Question: I have a view with dynamic table.
When loading the page there can be existing rows. Also user can add new rows and can save the same. In the table there are two columns net_amt and quantity.
at the bottom of the table I need to show the total of these column is it possible. Please share some idea regarding the same.
'''
<table id="Newservice" style="display:none">
<tr>
<td><input class="" style="width:40px" type="text" name="provider_service_dtls[#].net_amt" value /></td>
<td>
<input class="" style="width:25px" type="text" name="provider_service_dtls[#].quantity" value />
<input type="hidden" name="provider_service_dtls.Index" value="%" />
</td>
<td><input id="delete" class="delete" value="X" type="button"></td>
</tr>
</table>
'''
'''
@if (Model != null)
{
for (int i = 0; i < Model.provider_service_dtls.Count; i++)
{
<td>
@Html.TextBoxFor(m => m.provider_service_dtls[i].net_amt, new { style = "width: 40px;"})
<td>
@Html.TextBoxFor(m => m.provider_service_dtls[i].quantity, new { style = "width: 25px;" })
<input type="hidden" name="provider_service_dtls.Index" value="@i" />
</td>
<td><input id="delete" class="delete" value="X" type="button"></td>
</tr>
}
}
</table>
'''

When open a request there will be zero rows or more. When adding rows and after filling the values in the text box the total should change automatically. I think its only possible by jquery but im totally stucked here. please help
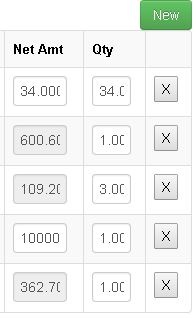
Answer: You will need javascript/jquery to handle the '.change()' event of your textboxes. Since you can dynamically add new rows to to table, you will also need to use event delegation using '.on()'. The following example is based on your table having 'id="myTable"' and it includes a second 'tbody' element with a row 'id="totals"'
Html
'''
<table id="myTable">
<tbody>
.... // you for loop for generating existing rows
</tbody>
<tbody>
<tr id="totals">
<td>##</td> // insert existing total
<td>##</td> // insert existing total
<td></td> // blank (delete button column
</tbody>
'''
Script
'''
var body= $('#myTable').children('tbody').first();
var totals = $('#totals');
body.on('change', 'input[type="text"]', function() {
var total = 0;
var columnIndex = $(this).closest('td').index();
var rows = body.find('tr');
$.each(rows, function() {
var amount = $(this).children('td').eq(columnIndex).children('input[type="text"]').val();
total += new Number(amount);
});
totals.children('td').eq(columnIndex).text(total);
});
'''
<URL>